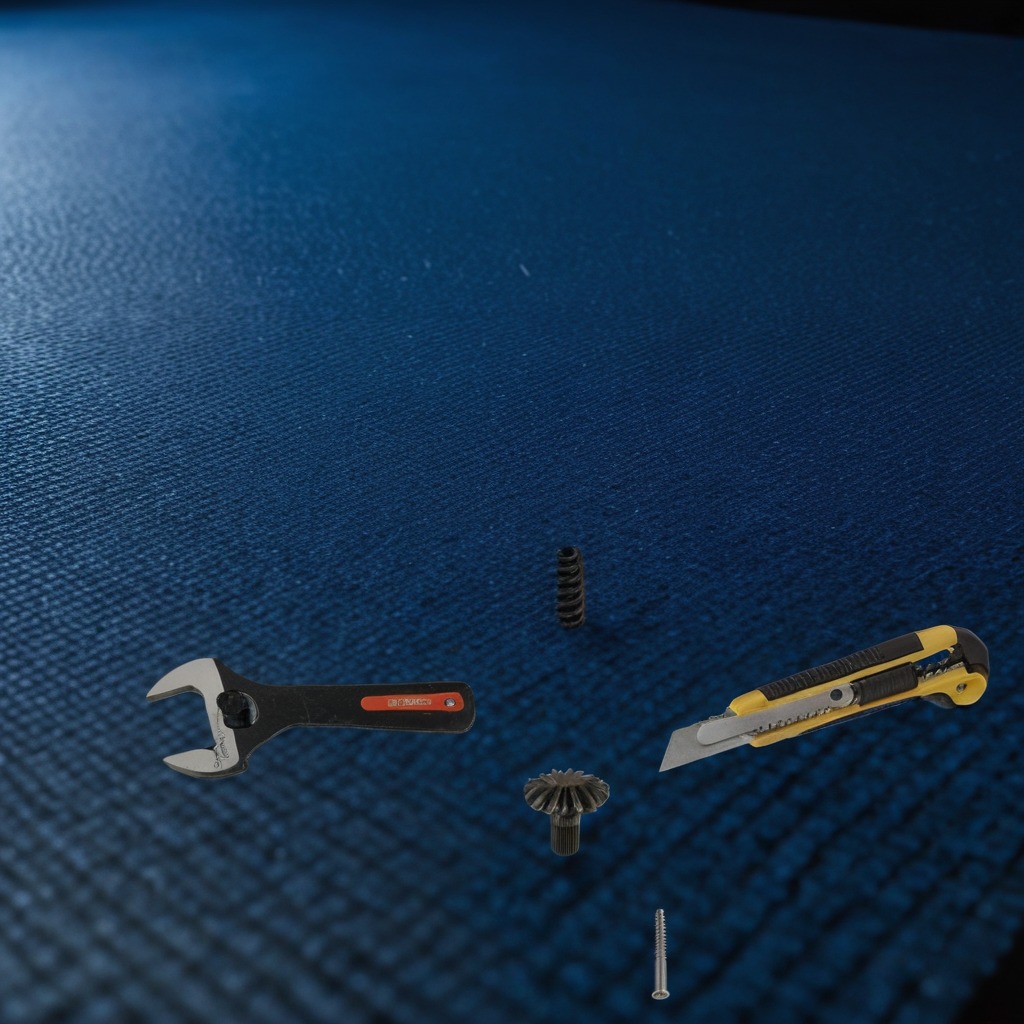
A steel gear with teeth, a utility knife, a metal machine screw, a coiled metal spring, and a wrench are lying on the granite tabletop.